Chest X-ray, AP view. Patient: 45 years old, sex M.
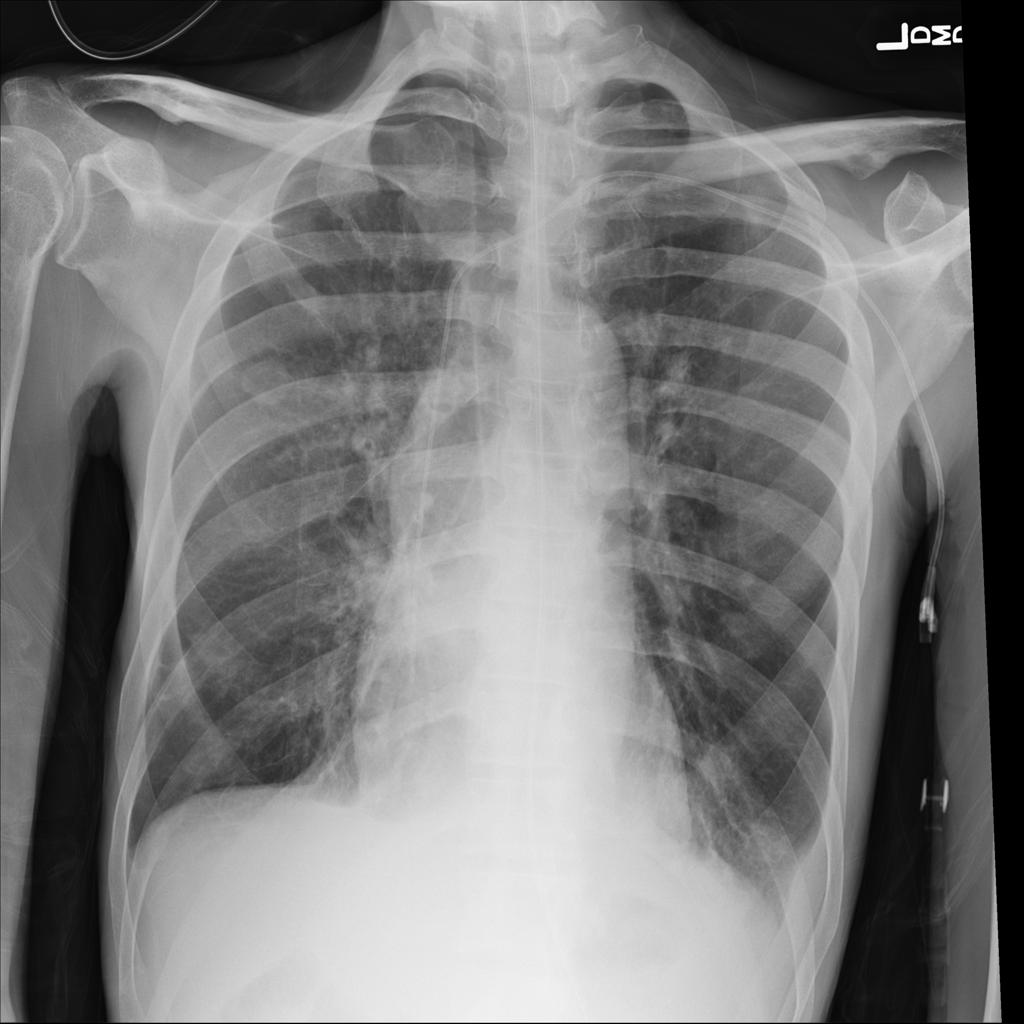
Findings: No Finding